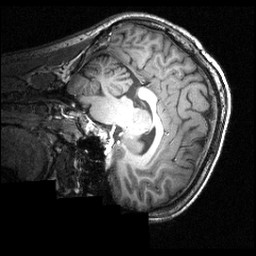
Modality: T1w
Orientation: sagittal
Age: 24
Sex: male
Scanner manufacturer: siemens
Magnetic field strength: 3.951 T
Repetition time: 1.5 s
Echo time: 0.00335 s